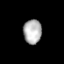
Tissue: prostate
Cell type: T cells
Senescence score: 0.35
Nuclear area (px): 432
Mean DAPI intensity: 179.468